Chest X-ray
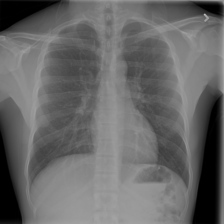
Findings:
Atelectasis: negative
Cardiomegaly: negative
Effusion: negative
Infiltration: positive
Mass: negative
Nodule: negative
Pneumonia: negative
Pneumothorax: negative
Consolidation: negative
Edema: negative
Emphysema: negative
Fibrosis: negative
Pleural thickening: negative
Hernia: negative